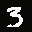
Label: 3